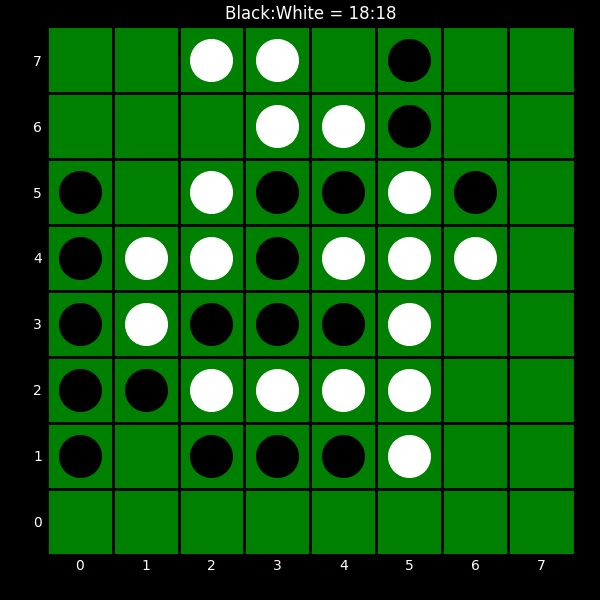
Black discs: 18
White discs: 18